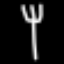
Label: fork